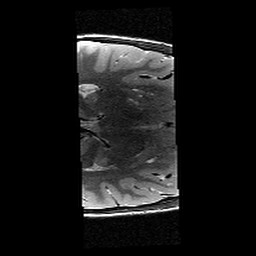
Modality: T2w
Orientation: axial
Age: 12
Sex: male
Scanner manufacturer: siemens
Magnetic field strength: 3 T
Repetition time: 7.7 s
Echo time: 0.067 s